Frequency: 85000
Velocity: 0,2635
Power: 34,3
Pulse duration: 0,0000001
Pass count: 1
Magnification: 10
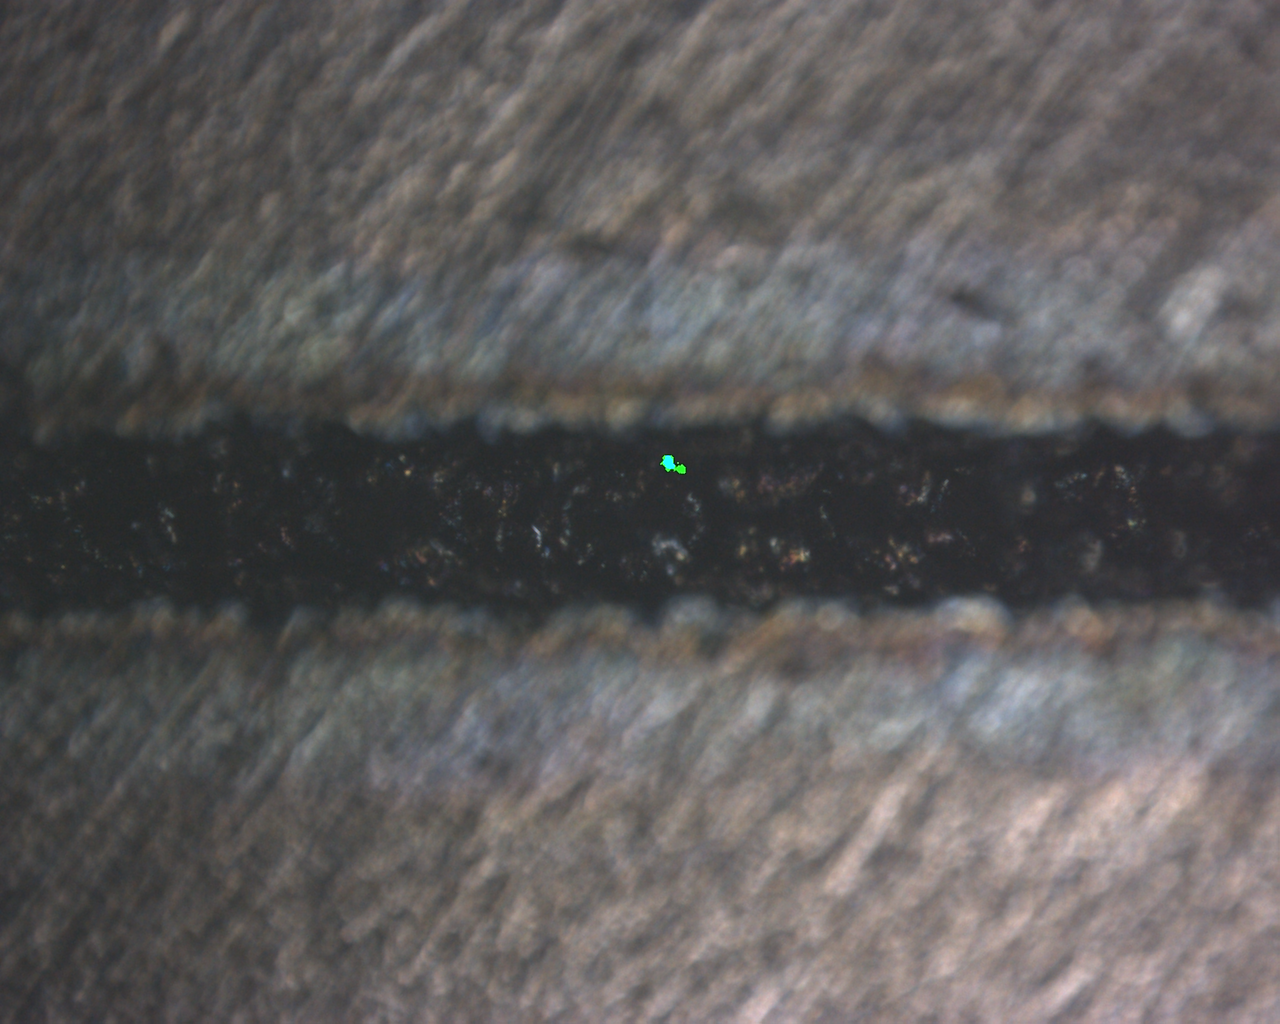
Measured width: 125.646
Other width: 79.742